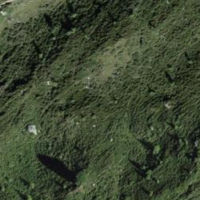
EUNIS habitat code: 43
Species observed at this site:
Vaccinium myrtillus